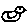
Label: bird